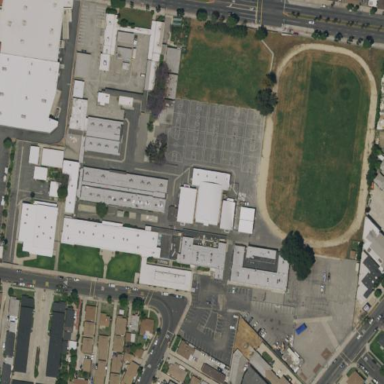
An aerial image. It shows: School.